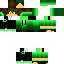
A female human skin with green skin, wearing brown long hair dressed in a green hoodie and black pants, featuring a fangs.